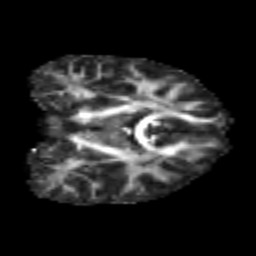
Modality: FA
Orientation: coronal
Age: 7
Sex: male
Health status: healthy